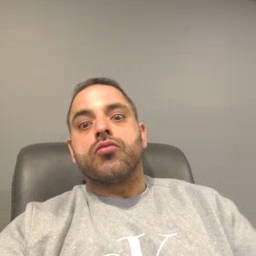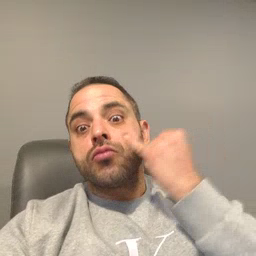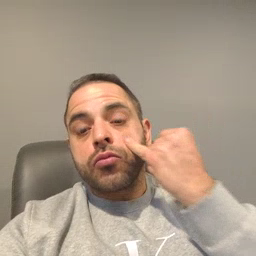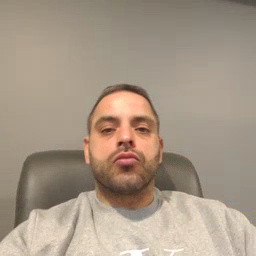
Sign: if